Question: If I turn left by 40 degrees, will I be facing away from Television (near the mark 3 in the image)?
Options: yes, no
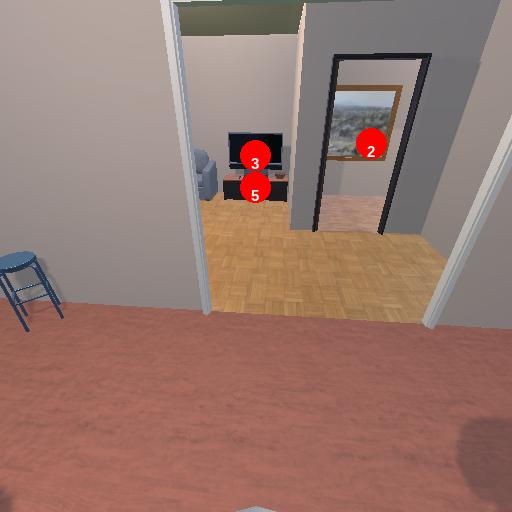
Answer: yes